Question: I would like to convert a big Integer (over 1 Thousand) to a String with 'K' at the end like in Instagram:

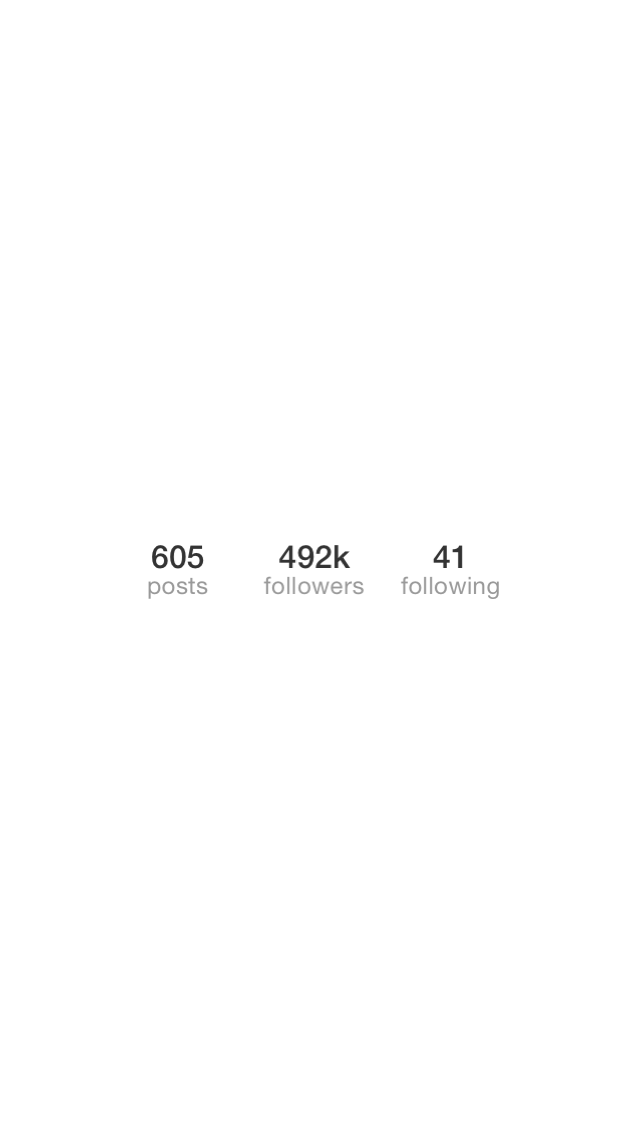
Answer: '''
NSString *intWithK = myint >= 1000 ? [NSString stringWithFormat:@"%dk", myint / 1000] : [NSString stringWithFormat:@"%d", myint]
'''
Should work :)
I your integer (I called it 'myint') is greater or equal to 1000 it'll divide it by 1000 and add "k", but won't do anything if it's smaller